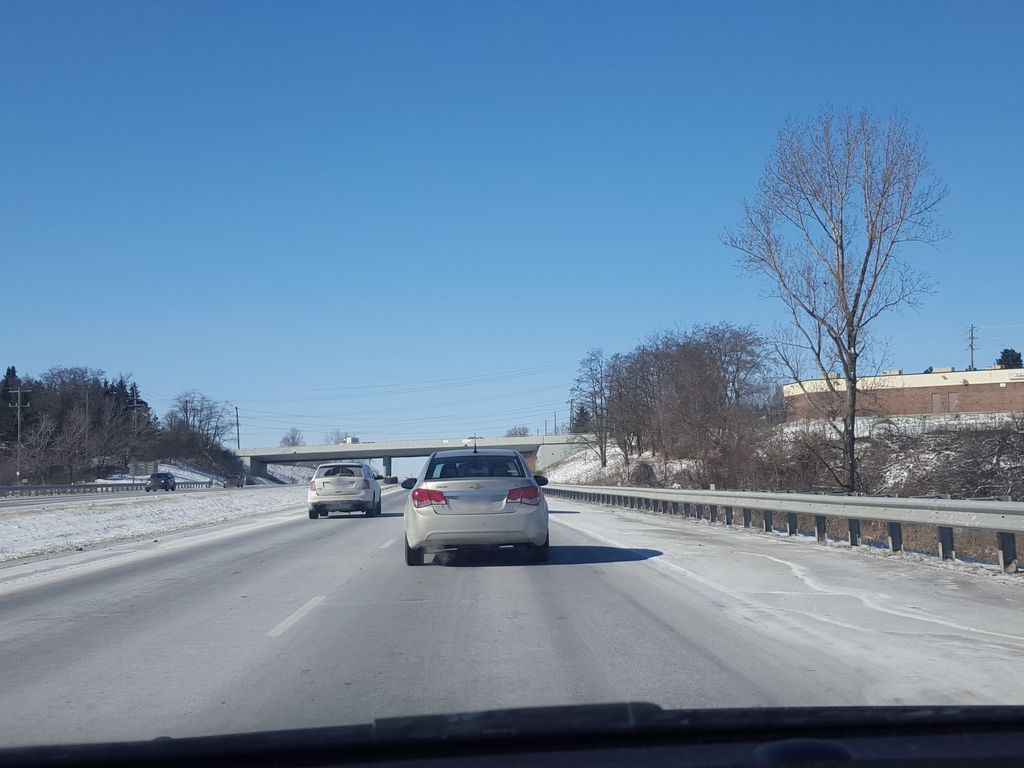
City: kitchener-waterloo